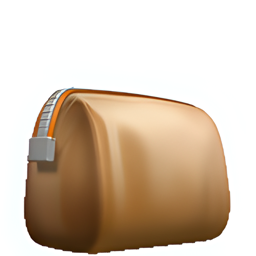
Name: pouch
Emoji: 👝
Group: Objects
Sub-group: clothing